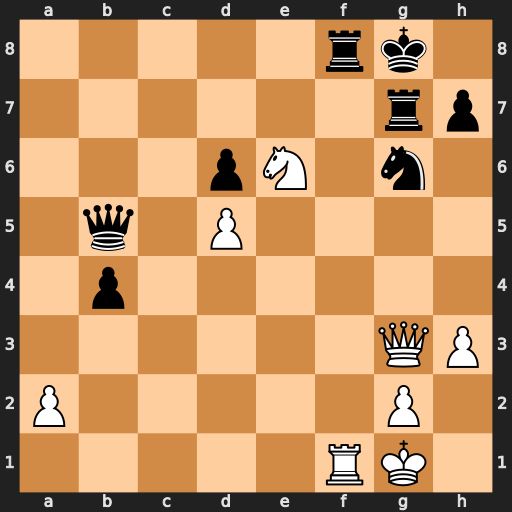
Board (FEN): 5rk1/6rp/3pN1n1/1q1P4/1p6/6QP/P5P1/5RK1
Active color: w
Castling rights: -
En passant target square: -
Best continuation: Rxf8+ Nxf8 Qxg7#